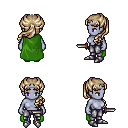
a pixel art fantasy rpg character, female body template, dark elf, purple skin, green cape, metal pants, white blonde princess hairstyle, silver tiara, metal boots, dagger, four views (front, back, left, right), 2x2 character sprite sheet, small pixel art, hard edges, no anti-aliasing